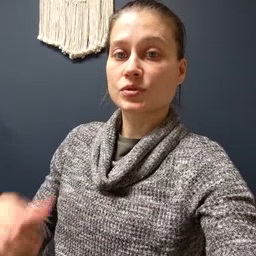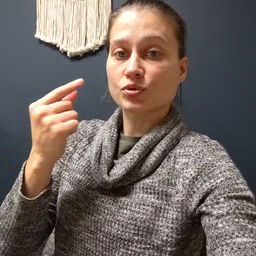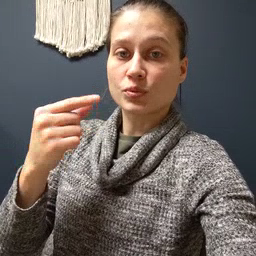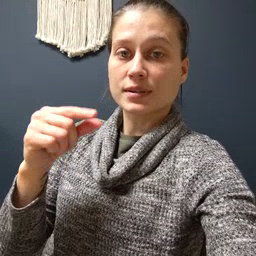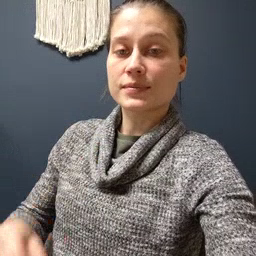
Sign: green